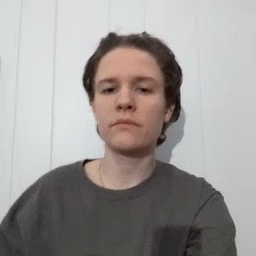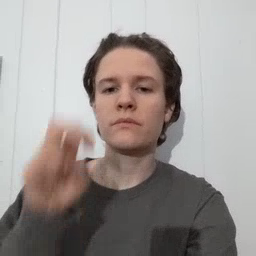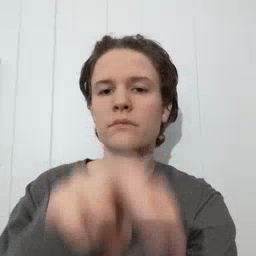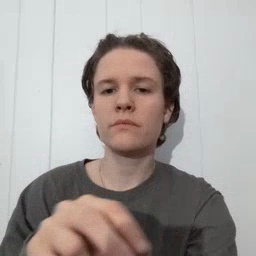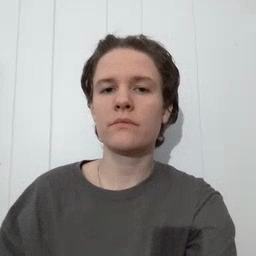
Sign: jump